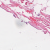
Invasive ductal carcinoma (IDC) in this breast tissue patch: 0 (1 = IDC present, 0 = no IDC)